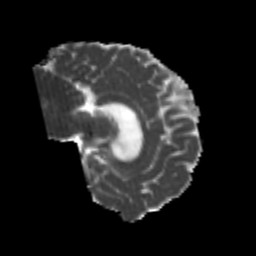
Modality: MD
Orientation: sagittal
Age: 25
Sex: male
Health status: healthy
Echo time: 0.074 s